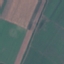
Label: AnnualCrop